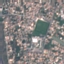
Label: Residential